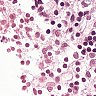
Metastatic tissue present: no